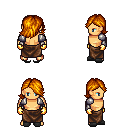
a pixel art fantasy rpg character, male body template, human, tanned skin, steel arm armor, robe skirt, dark blonde swoop hairstyle, gold gloves, gray slippers, four views (front, back, left, right), 2x2 character sprite sheet, small pixel art, hard edges, no anti-aliasing